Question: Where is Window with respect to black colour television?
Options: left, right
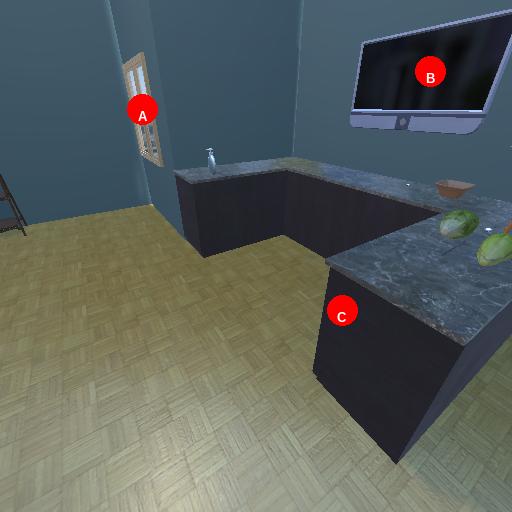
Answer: left